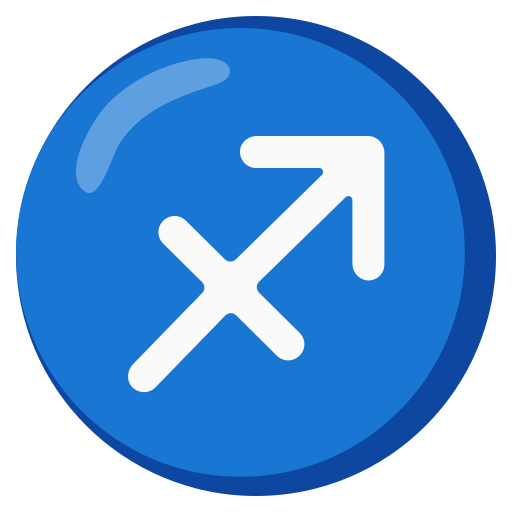
Emoji: ♐